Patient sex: F
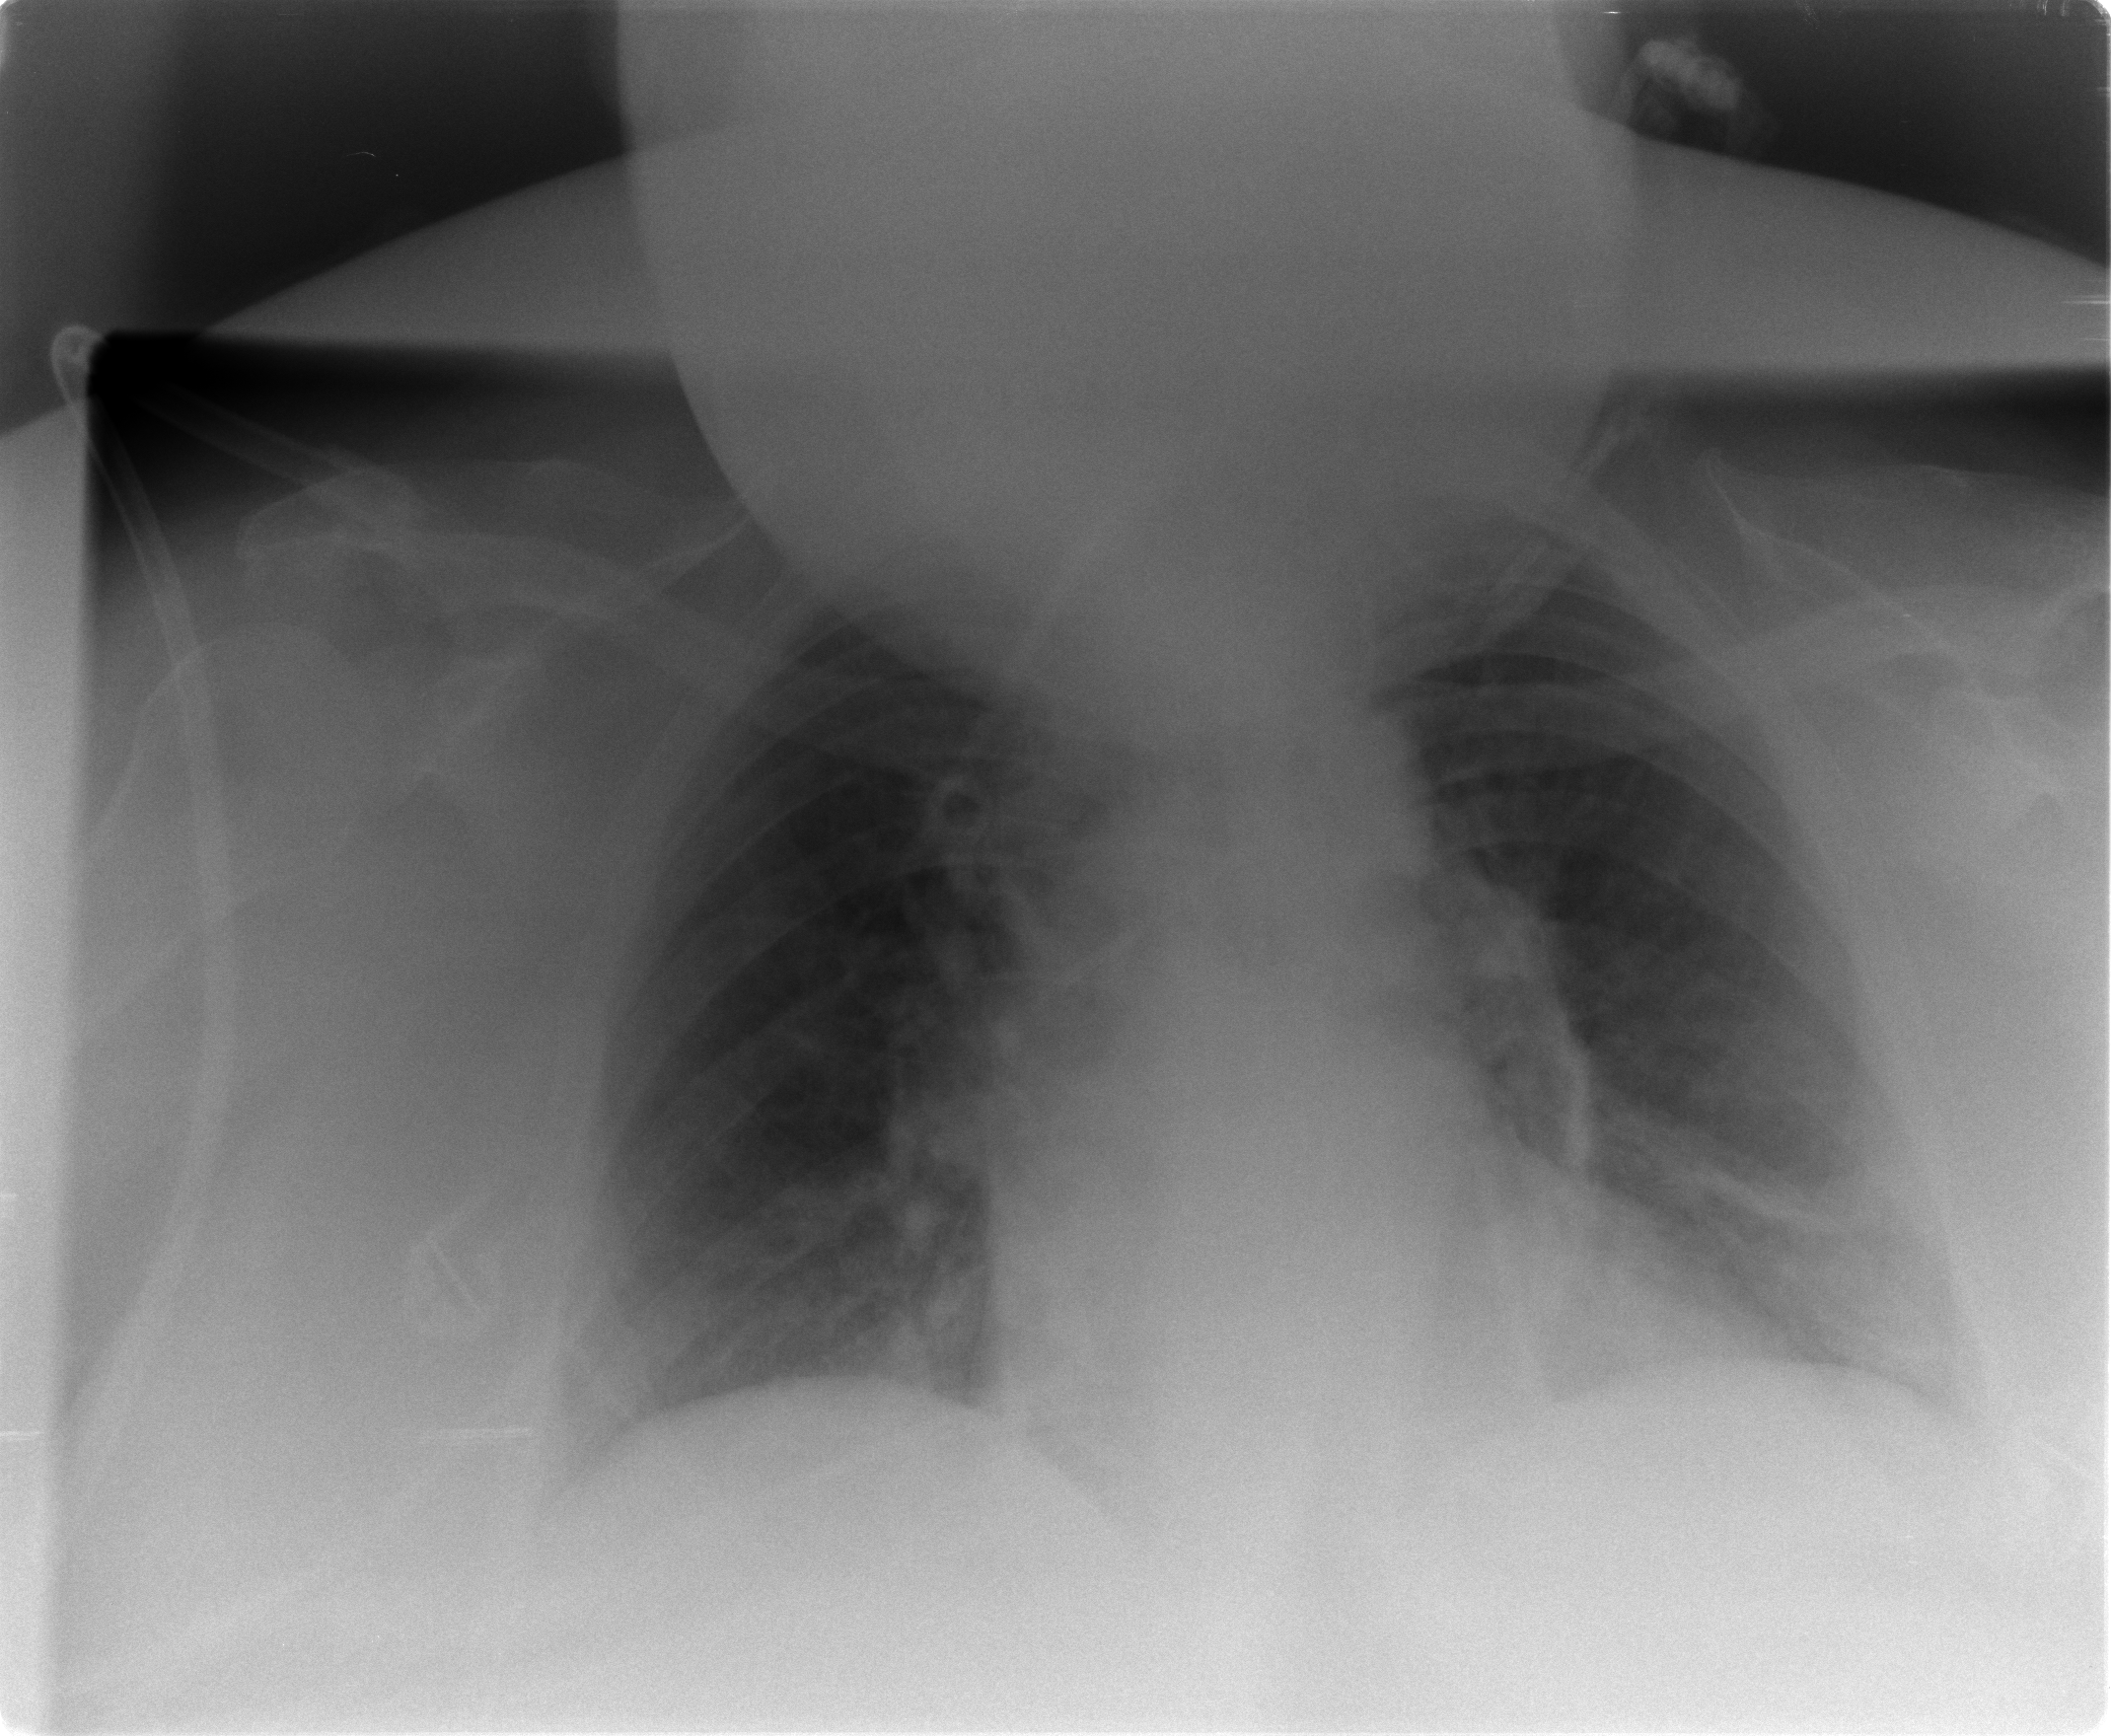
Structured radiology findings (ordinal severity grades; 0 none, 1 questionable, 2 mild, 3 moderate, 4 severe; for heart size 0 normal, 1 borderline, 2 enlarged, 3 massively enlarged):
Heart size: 0
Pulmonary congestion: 3
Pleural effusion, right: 0
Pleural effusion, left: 0
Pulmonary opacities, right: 0
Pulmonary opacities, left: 0
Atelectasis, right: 2
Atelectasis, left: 2